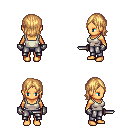
a pixel art fantasy rpg character, female body template, human, tanned skin, white pirate shirt, metal pants, light blonde long bangs hairstyle, metal gloves, dagger, four views (front, back, left, right), 2x2 character sprite sheet, small pixel art, hard edges, no anti-aliasing